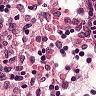
Metastatic tissue present: no